Interaction volume radius: 5 \u00c5
Interaction volume height: 15 \u00c5
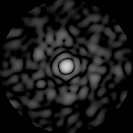
Disorder parameter: 0.8565